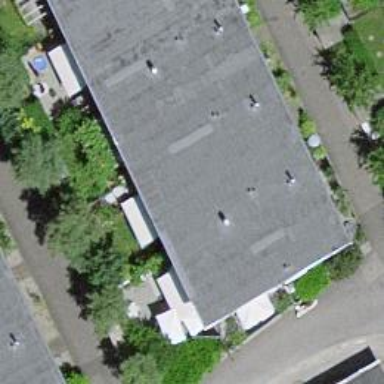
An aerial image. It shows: Residential building with skillion roof shape.